Question: I want to use MoPub for putting ads in my Android app.
I have downloaded the required resources and set-up a library project (mopub-android-sdk) in Eclipse. Now I want to add this project as a library to my Android app. But when I try to do that it gives this error:

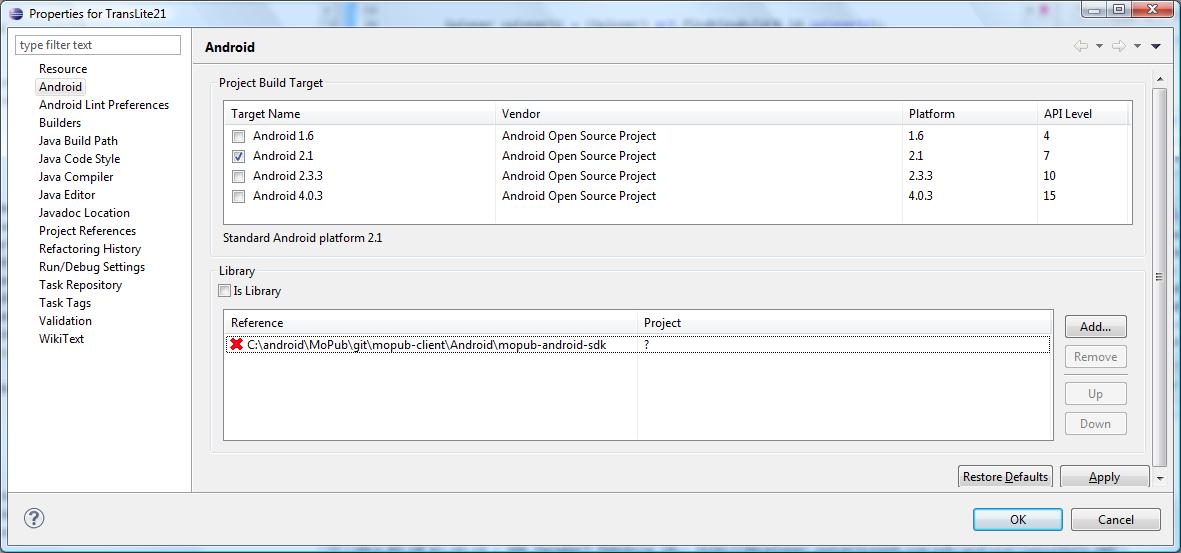
Answer: Are the mopub-android-sdk files in the same parent folder as your project? This seems like the same problem addressed in this question/answer:
<URL>
Place the referencing project in the same physical folder and see if the error persists.